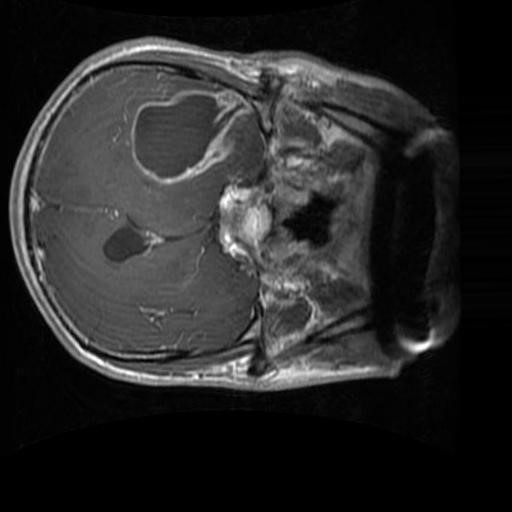
Label: brain_glioma